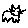
Label: cat